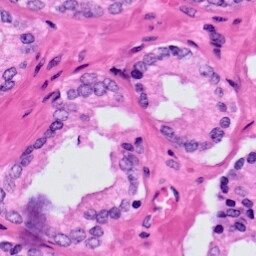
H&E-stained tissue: Prostate